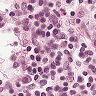
Metastatic tissue present: no